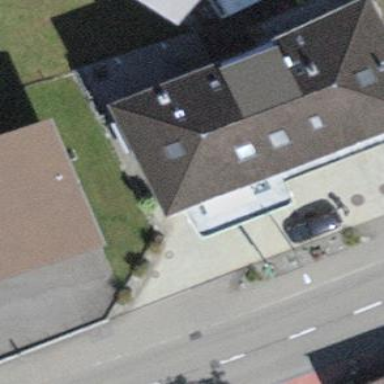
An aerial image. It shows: View of roof of building.